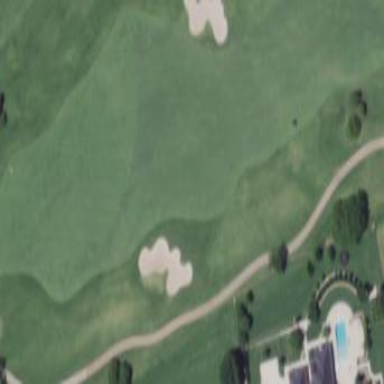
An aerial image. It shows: Grassy area designated as golf fairway.